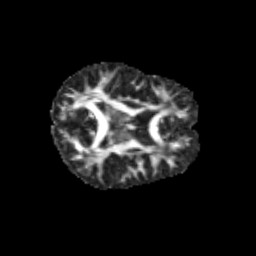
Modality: FA
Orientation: axial
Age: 14
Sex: female
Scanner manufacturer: siemens
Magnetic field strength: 3 T
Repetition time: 3.8 s
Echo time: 0.07 s